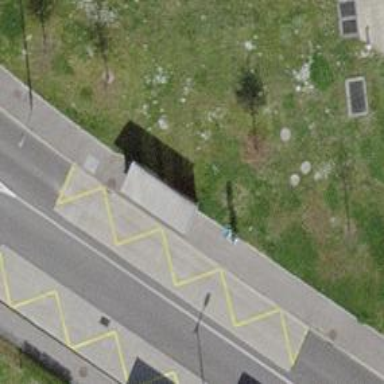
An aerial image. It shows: Asphalt sidewalk with sheltered public transport platform.